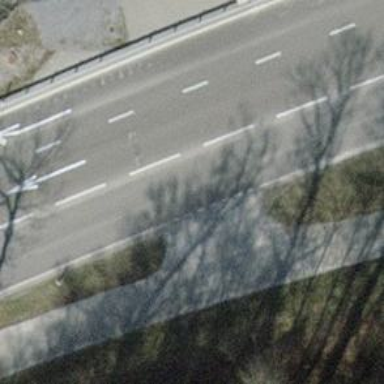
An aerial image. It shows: Unclassified road with asphalt surface.